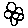
Label: flower